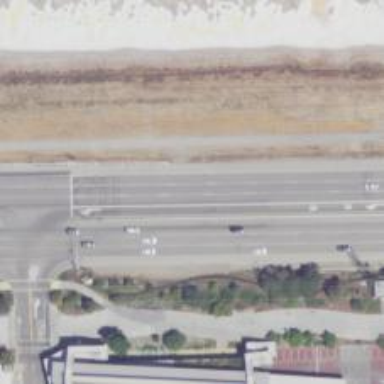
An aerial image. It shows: This image shows trunk highway that functions as expressway.